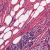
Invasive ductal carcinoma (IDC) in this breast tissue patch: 0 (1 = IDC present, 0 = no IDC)